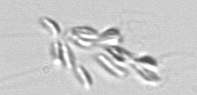
Label: Dinobryon